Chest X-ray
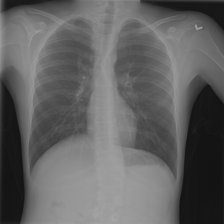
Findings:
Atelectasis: negative
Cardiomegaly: negative
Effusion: negative
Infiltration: negative
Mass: negative
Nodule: negative
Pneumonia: negative
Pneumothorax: negative
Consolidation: negative
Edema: negative
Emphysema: negative
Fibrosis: negative
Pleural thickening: negative
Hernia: negative